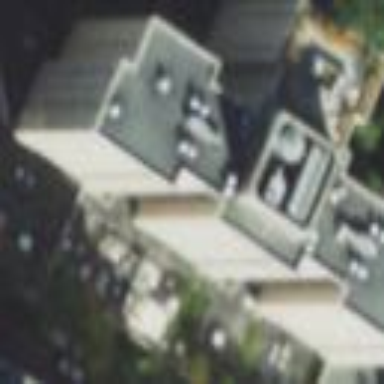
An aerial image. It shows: Building with flat concrete roof.